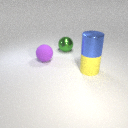
large green metal sphere to the right of large purple rubber sphere